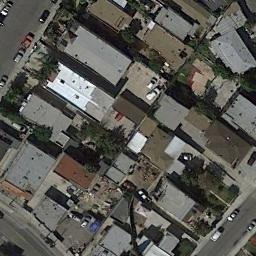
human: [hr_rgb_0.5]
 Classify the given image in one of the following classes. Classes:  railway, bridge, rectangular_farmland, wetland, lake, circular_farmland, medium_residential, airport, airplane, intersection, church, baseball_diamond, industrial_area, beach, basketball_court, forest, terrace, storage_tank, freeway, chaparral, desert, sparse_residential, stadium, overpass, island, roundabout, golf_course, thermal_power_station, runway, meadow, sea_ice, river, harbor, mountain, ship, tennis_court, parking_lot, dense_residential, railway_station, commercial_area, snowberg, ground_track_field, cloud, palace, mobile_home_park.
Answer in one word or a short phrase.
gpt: dense_residential